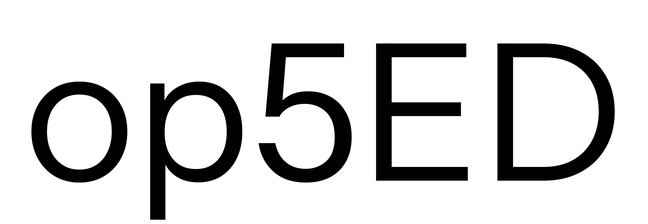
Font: InstrumentSans_Regular